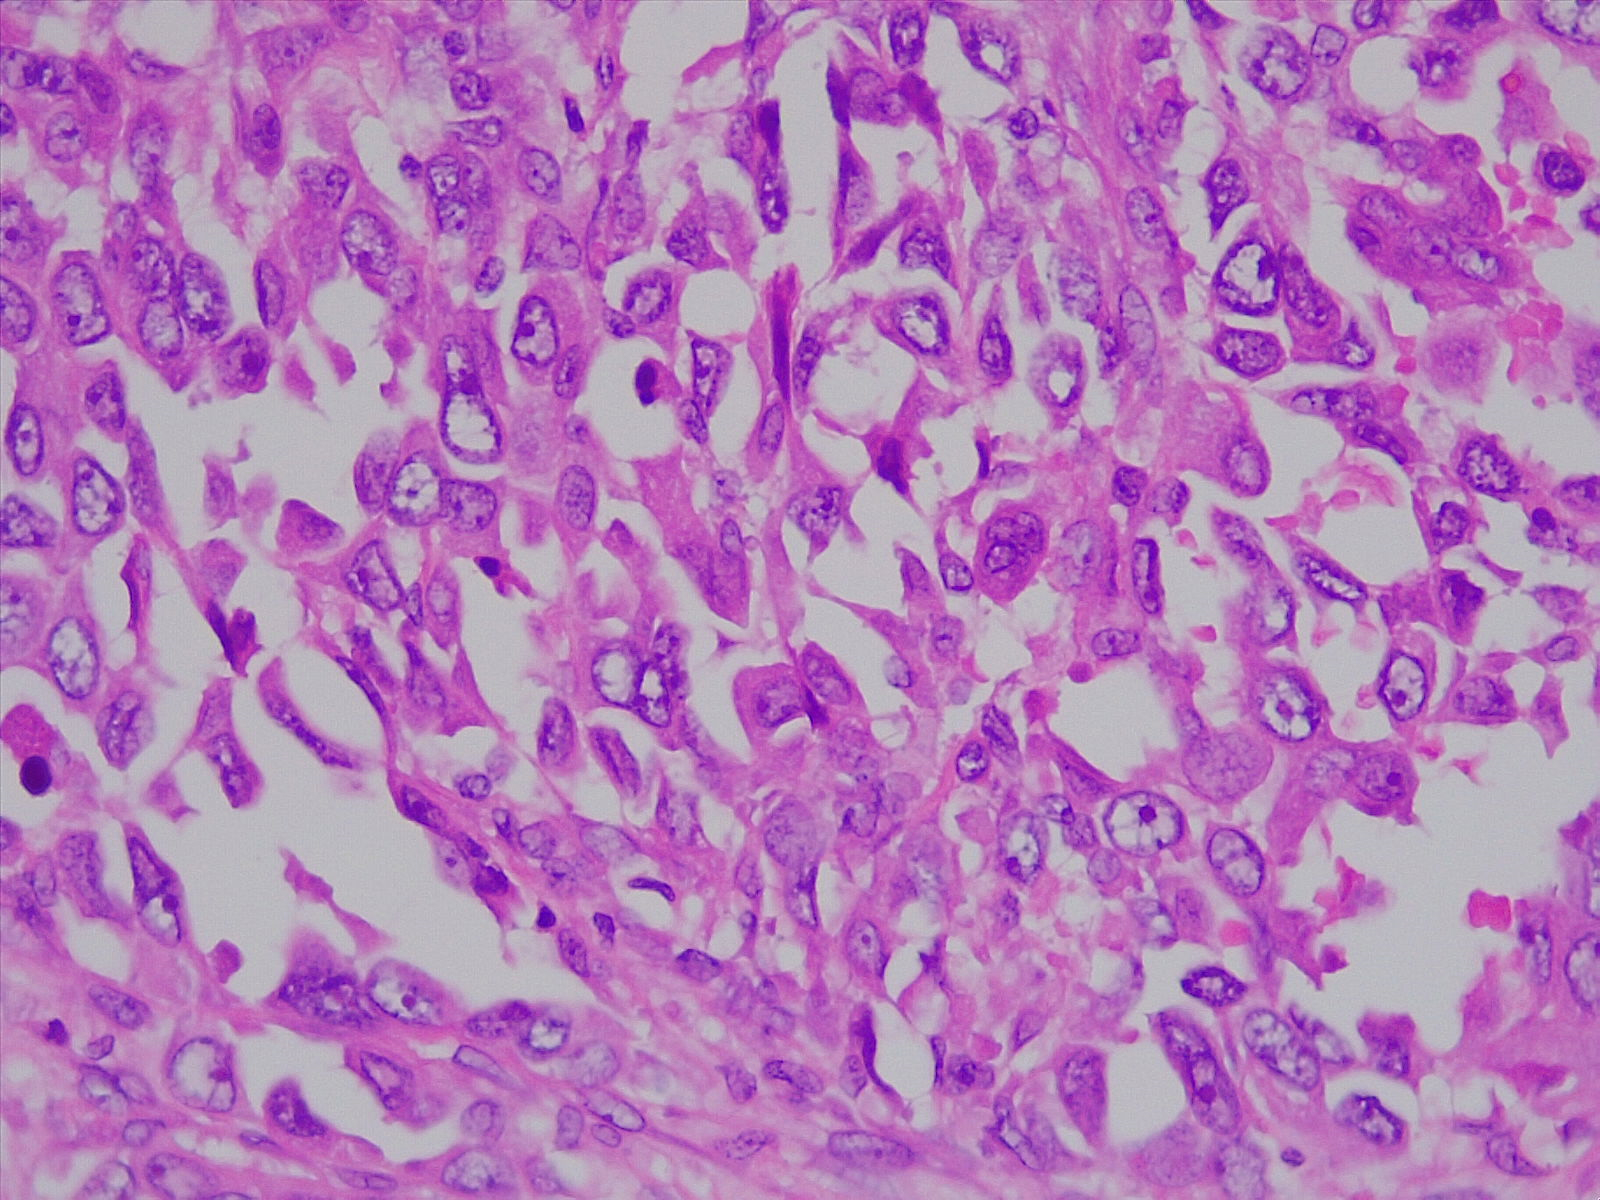
Label: lung adenocarcinoma, poorly differentiated